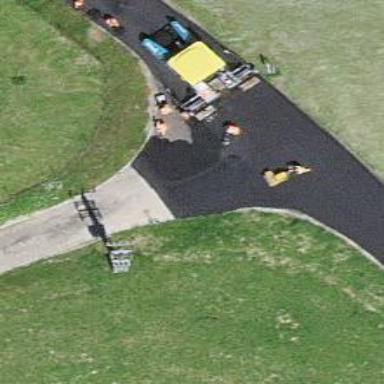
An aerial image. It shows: Gravel driveway designated as service road.